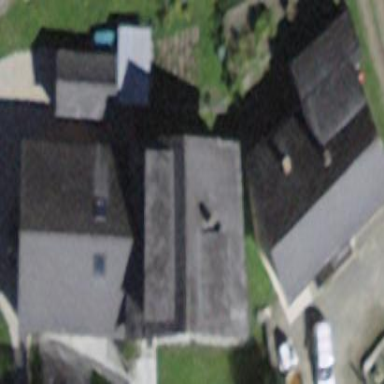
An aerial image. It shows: Building with gabled roof oriented across.